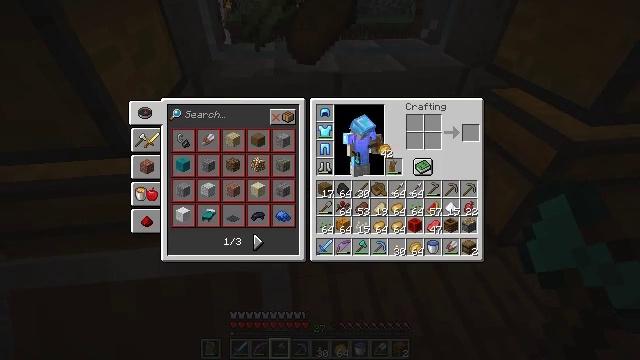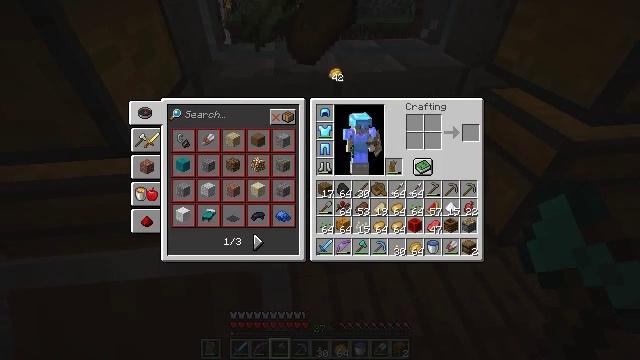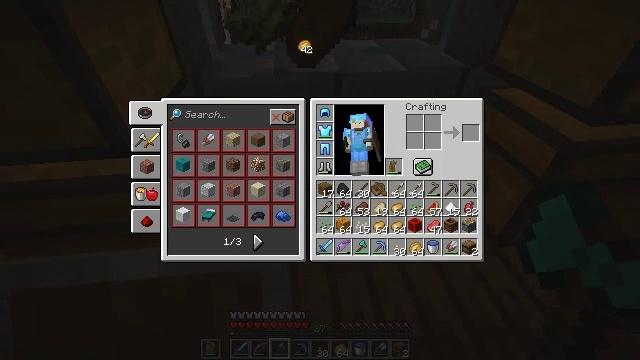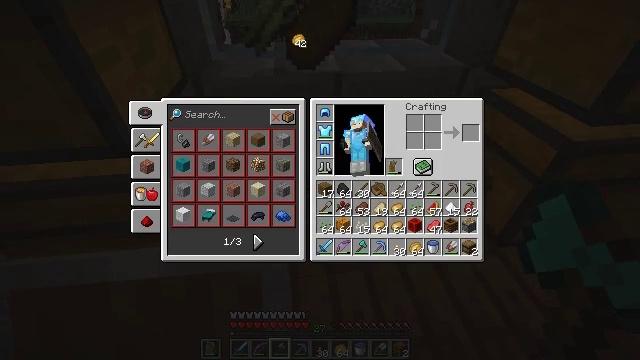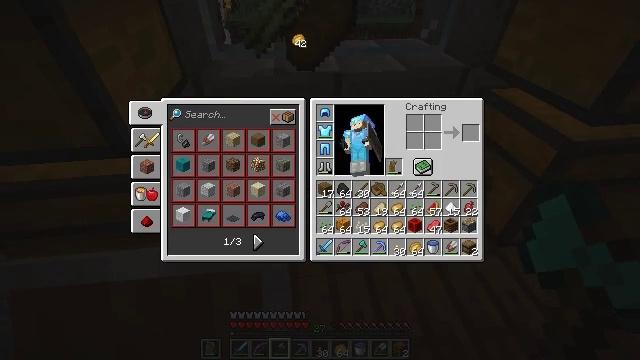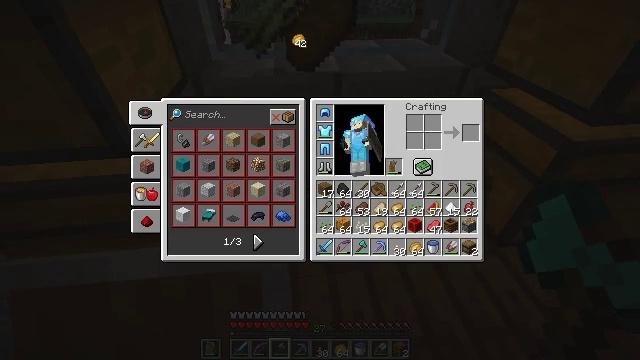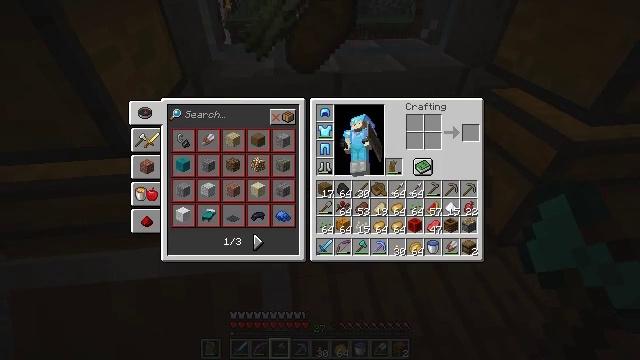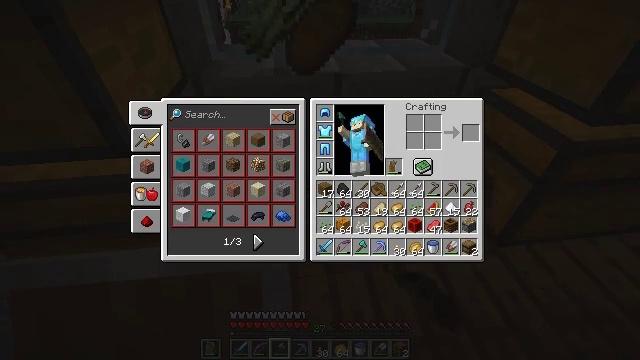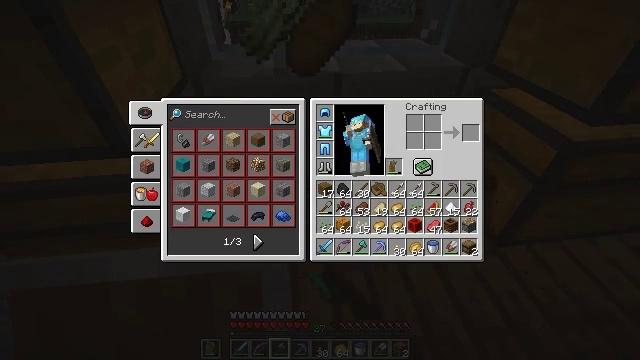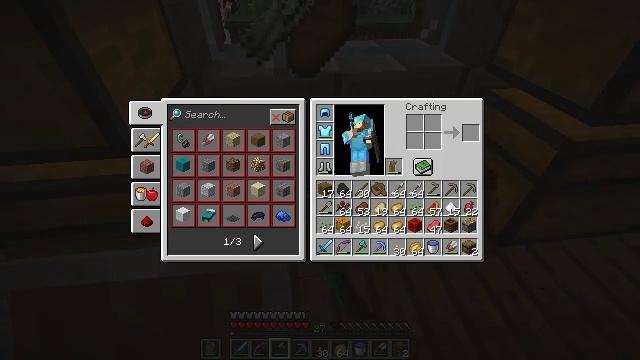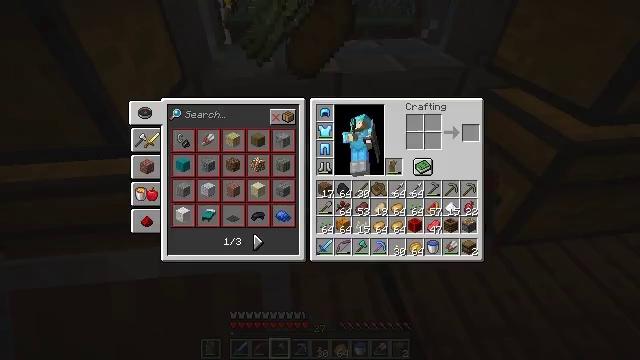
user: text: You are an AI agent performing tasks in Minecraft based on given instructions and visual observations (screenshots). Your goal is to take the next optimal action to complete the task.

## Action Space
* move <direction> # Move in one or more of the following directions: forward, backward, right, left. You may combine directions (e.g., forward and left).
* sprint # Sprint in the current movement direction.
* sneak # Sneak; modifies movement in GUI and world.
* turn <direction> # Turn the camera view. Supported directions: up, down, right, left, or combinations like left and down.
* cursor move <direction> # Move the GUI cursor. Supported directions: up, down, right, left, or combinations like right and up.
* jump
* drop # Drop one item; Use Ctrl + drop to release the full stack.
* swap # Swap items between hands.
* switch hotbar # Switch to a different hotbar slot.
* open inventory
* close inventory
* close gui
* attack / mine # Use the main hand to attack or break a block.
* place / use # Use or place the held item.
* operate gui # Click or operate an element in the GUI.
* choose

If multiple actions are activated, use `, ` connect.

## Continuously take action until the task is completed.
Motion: motion action
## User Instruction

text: Remove a baked potato from the inventory.
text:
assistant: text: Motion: cursor move left and up
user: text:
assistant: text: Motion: cursor move left and up
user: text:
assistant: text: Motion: no_op
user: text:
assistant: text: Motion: operate gui
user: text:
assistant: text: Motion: operate gui
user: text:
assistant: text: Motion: no_op
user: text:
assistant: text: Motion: no_op
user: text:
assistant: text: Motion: no_op
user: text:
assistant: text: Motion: no_op
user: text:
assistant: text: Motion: no_op
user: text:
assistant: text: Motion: no_op